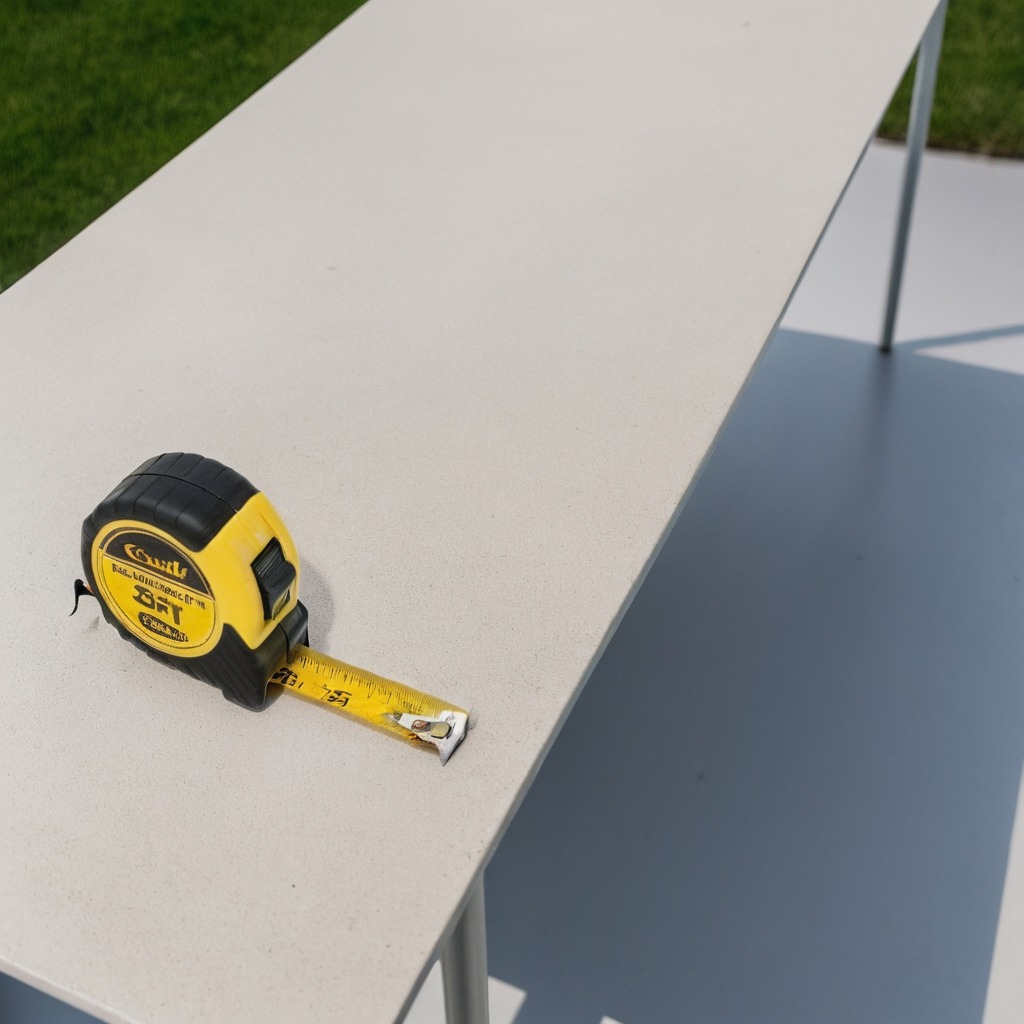
A measuring tape is lying on the clean utility table.